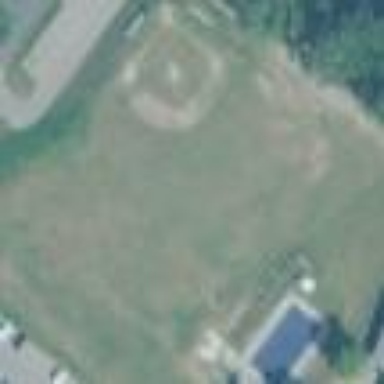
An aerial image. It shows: Baseball pitch for leisure and sports activities.